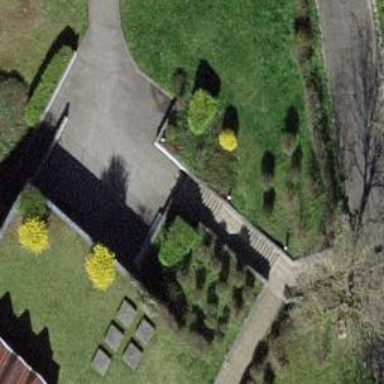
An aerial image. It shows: Set of concrete steps.